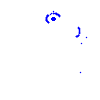
Particle: electron